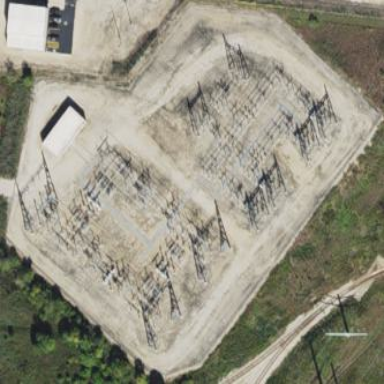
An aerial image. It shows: Substation surrounded by fence.